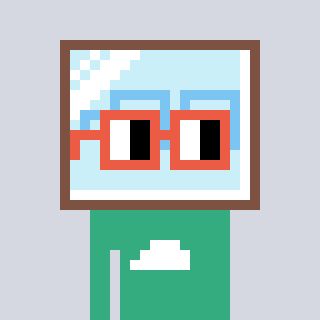
a pixel art character with square orange glasses, a mirror-shaped head and a teal-colored body on a cool background